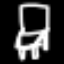
Label: chair